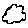
Label: cloud